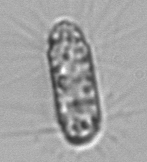
Label: Corethron_hystrix